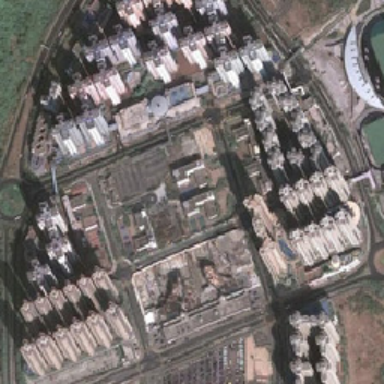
A series of magnificent buildings are very artistic .